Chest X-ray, AP view. Patient: 14 years old, sex F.
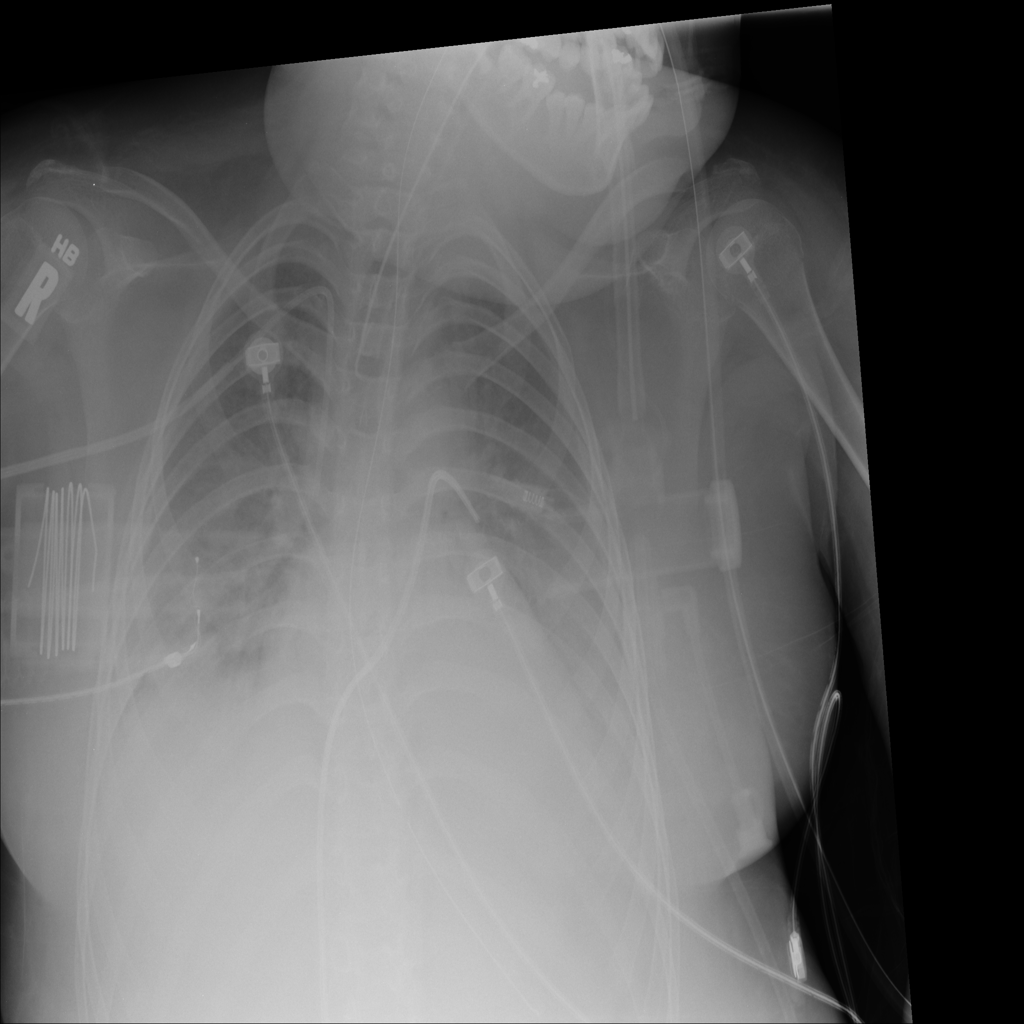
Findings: Infiltration